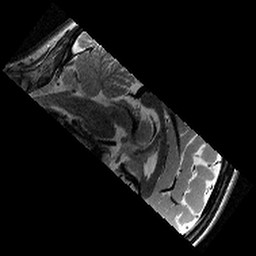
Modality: T2w
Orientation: sagittal
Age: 13
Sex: female
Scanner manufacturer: siemens
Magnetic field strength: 3 T
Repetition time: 9.23 s
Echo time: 0.067 s